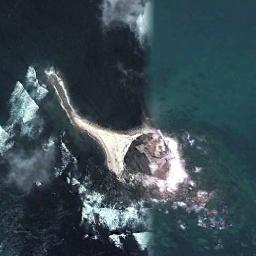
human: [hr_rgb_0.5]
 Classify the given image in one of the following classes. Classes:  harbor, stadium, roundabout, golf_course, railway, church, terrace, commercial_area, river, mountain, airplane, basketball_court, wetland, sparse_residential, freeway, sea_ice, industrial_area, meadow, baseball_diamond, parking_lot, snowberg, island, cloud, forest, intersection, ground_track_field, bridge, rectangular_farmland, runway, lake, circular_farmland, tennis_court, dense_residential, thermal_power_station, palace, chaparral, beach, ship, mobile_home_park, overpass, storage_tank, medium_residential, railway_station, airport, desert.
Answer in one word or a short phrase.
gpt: beach